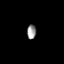
Tissue: lung
Cell type: Endothelial cells
Senescence score: 0.5789
Nuclear area (px): 127
Mean DAPI intensity: 152.764